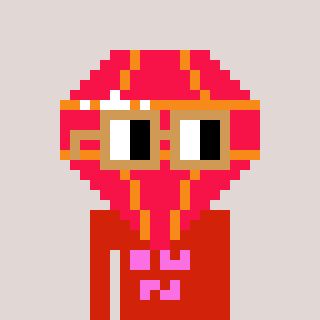
a pixel art character with square brown glasses, a red diamond-shaped head and a red-colored body on a warm background